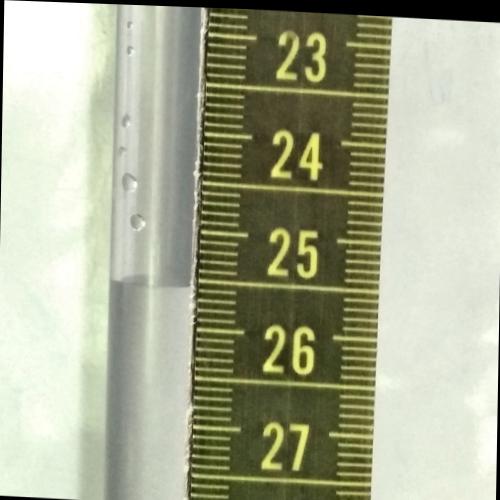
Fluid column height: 25.6 cm